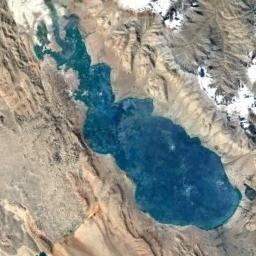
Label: lake